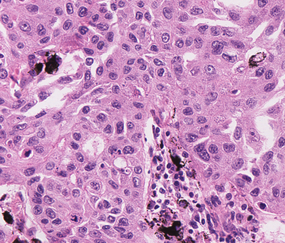
Tumor epithelial tissue: yes
Tumor-associated stroma tissue: yes
Normal tissue: no